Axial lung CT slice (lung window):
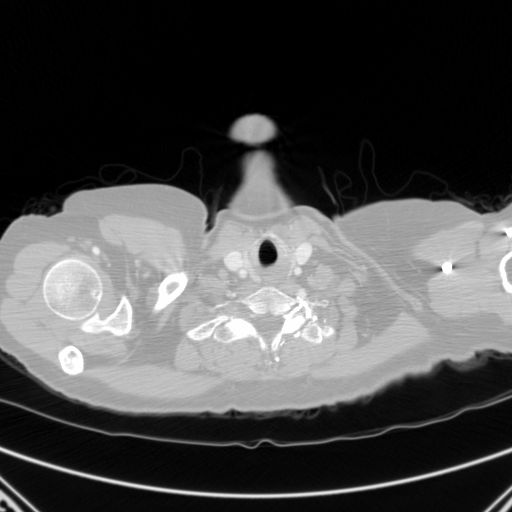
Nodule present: no